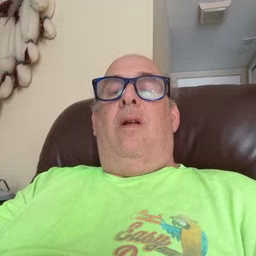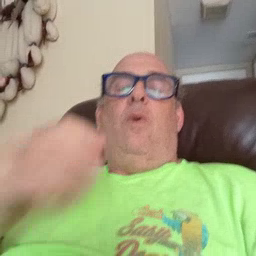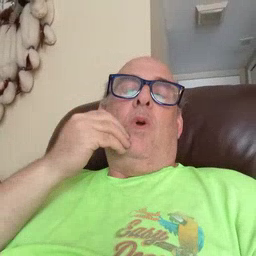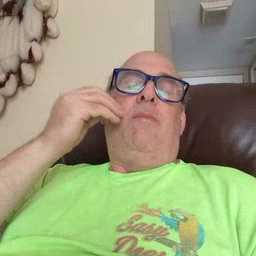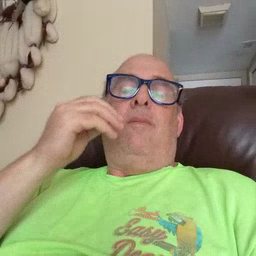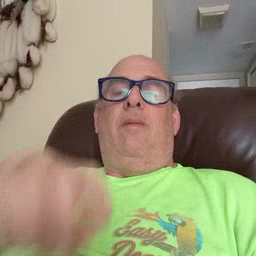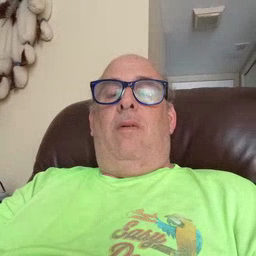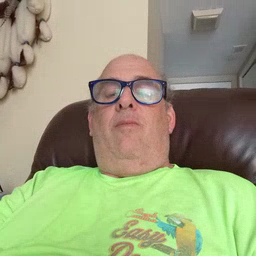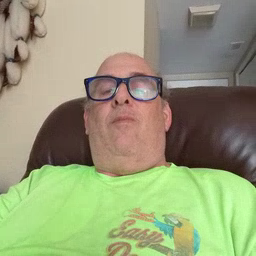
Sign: home